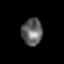
Tissue: prostate
Cell type: Epithelial cells
Senescence score: 0.342
Nuclear area (px): 546
Mean DAPI intensity: 97.077